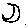
Label: moon